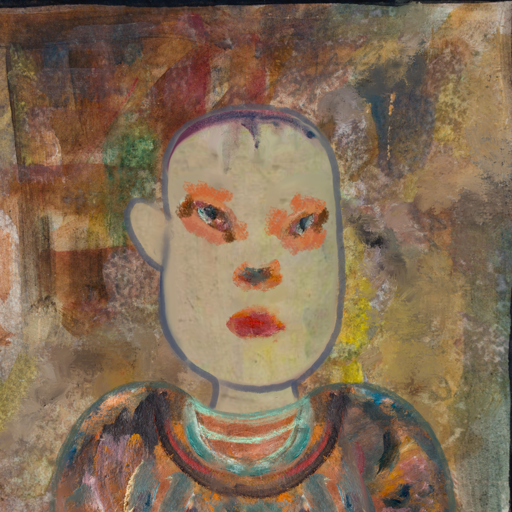
Background: Mosgoul, Head And Neck Front: Hill_Girl, Face Front: Boggyland, Bust: Boggyland, Hair Front: Blank, Head Accessory: Blank, Second Necklace: Blank, Necklace: Blank, Baby: Blank